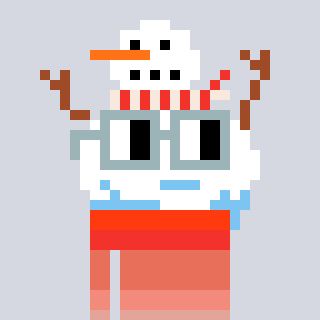
a pixel art character with square dark gray glasses, a snowman-shaped head and a peachy-colored body on a cool background